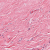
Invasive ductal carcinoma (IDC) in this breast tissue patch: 0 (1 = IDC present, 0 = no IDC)